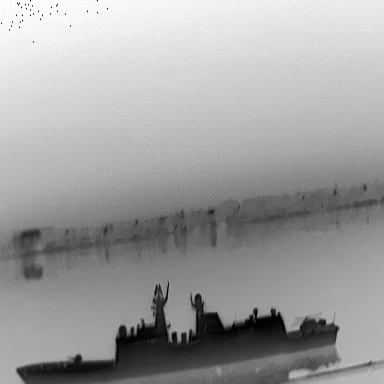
There is a warship in the infrared image.